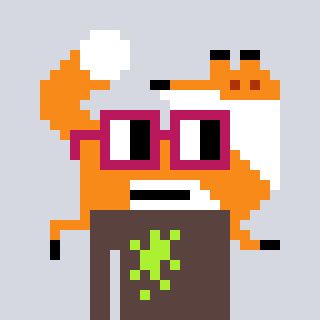
a pixel art character with square dark red glasses, a fox-shaped head and a darkbrown-colored body on a cool background